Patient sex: F
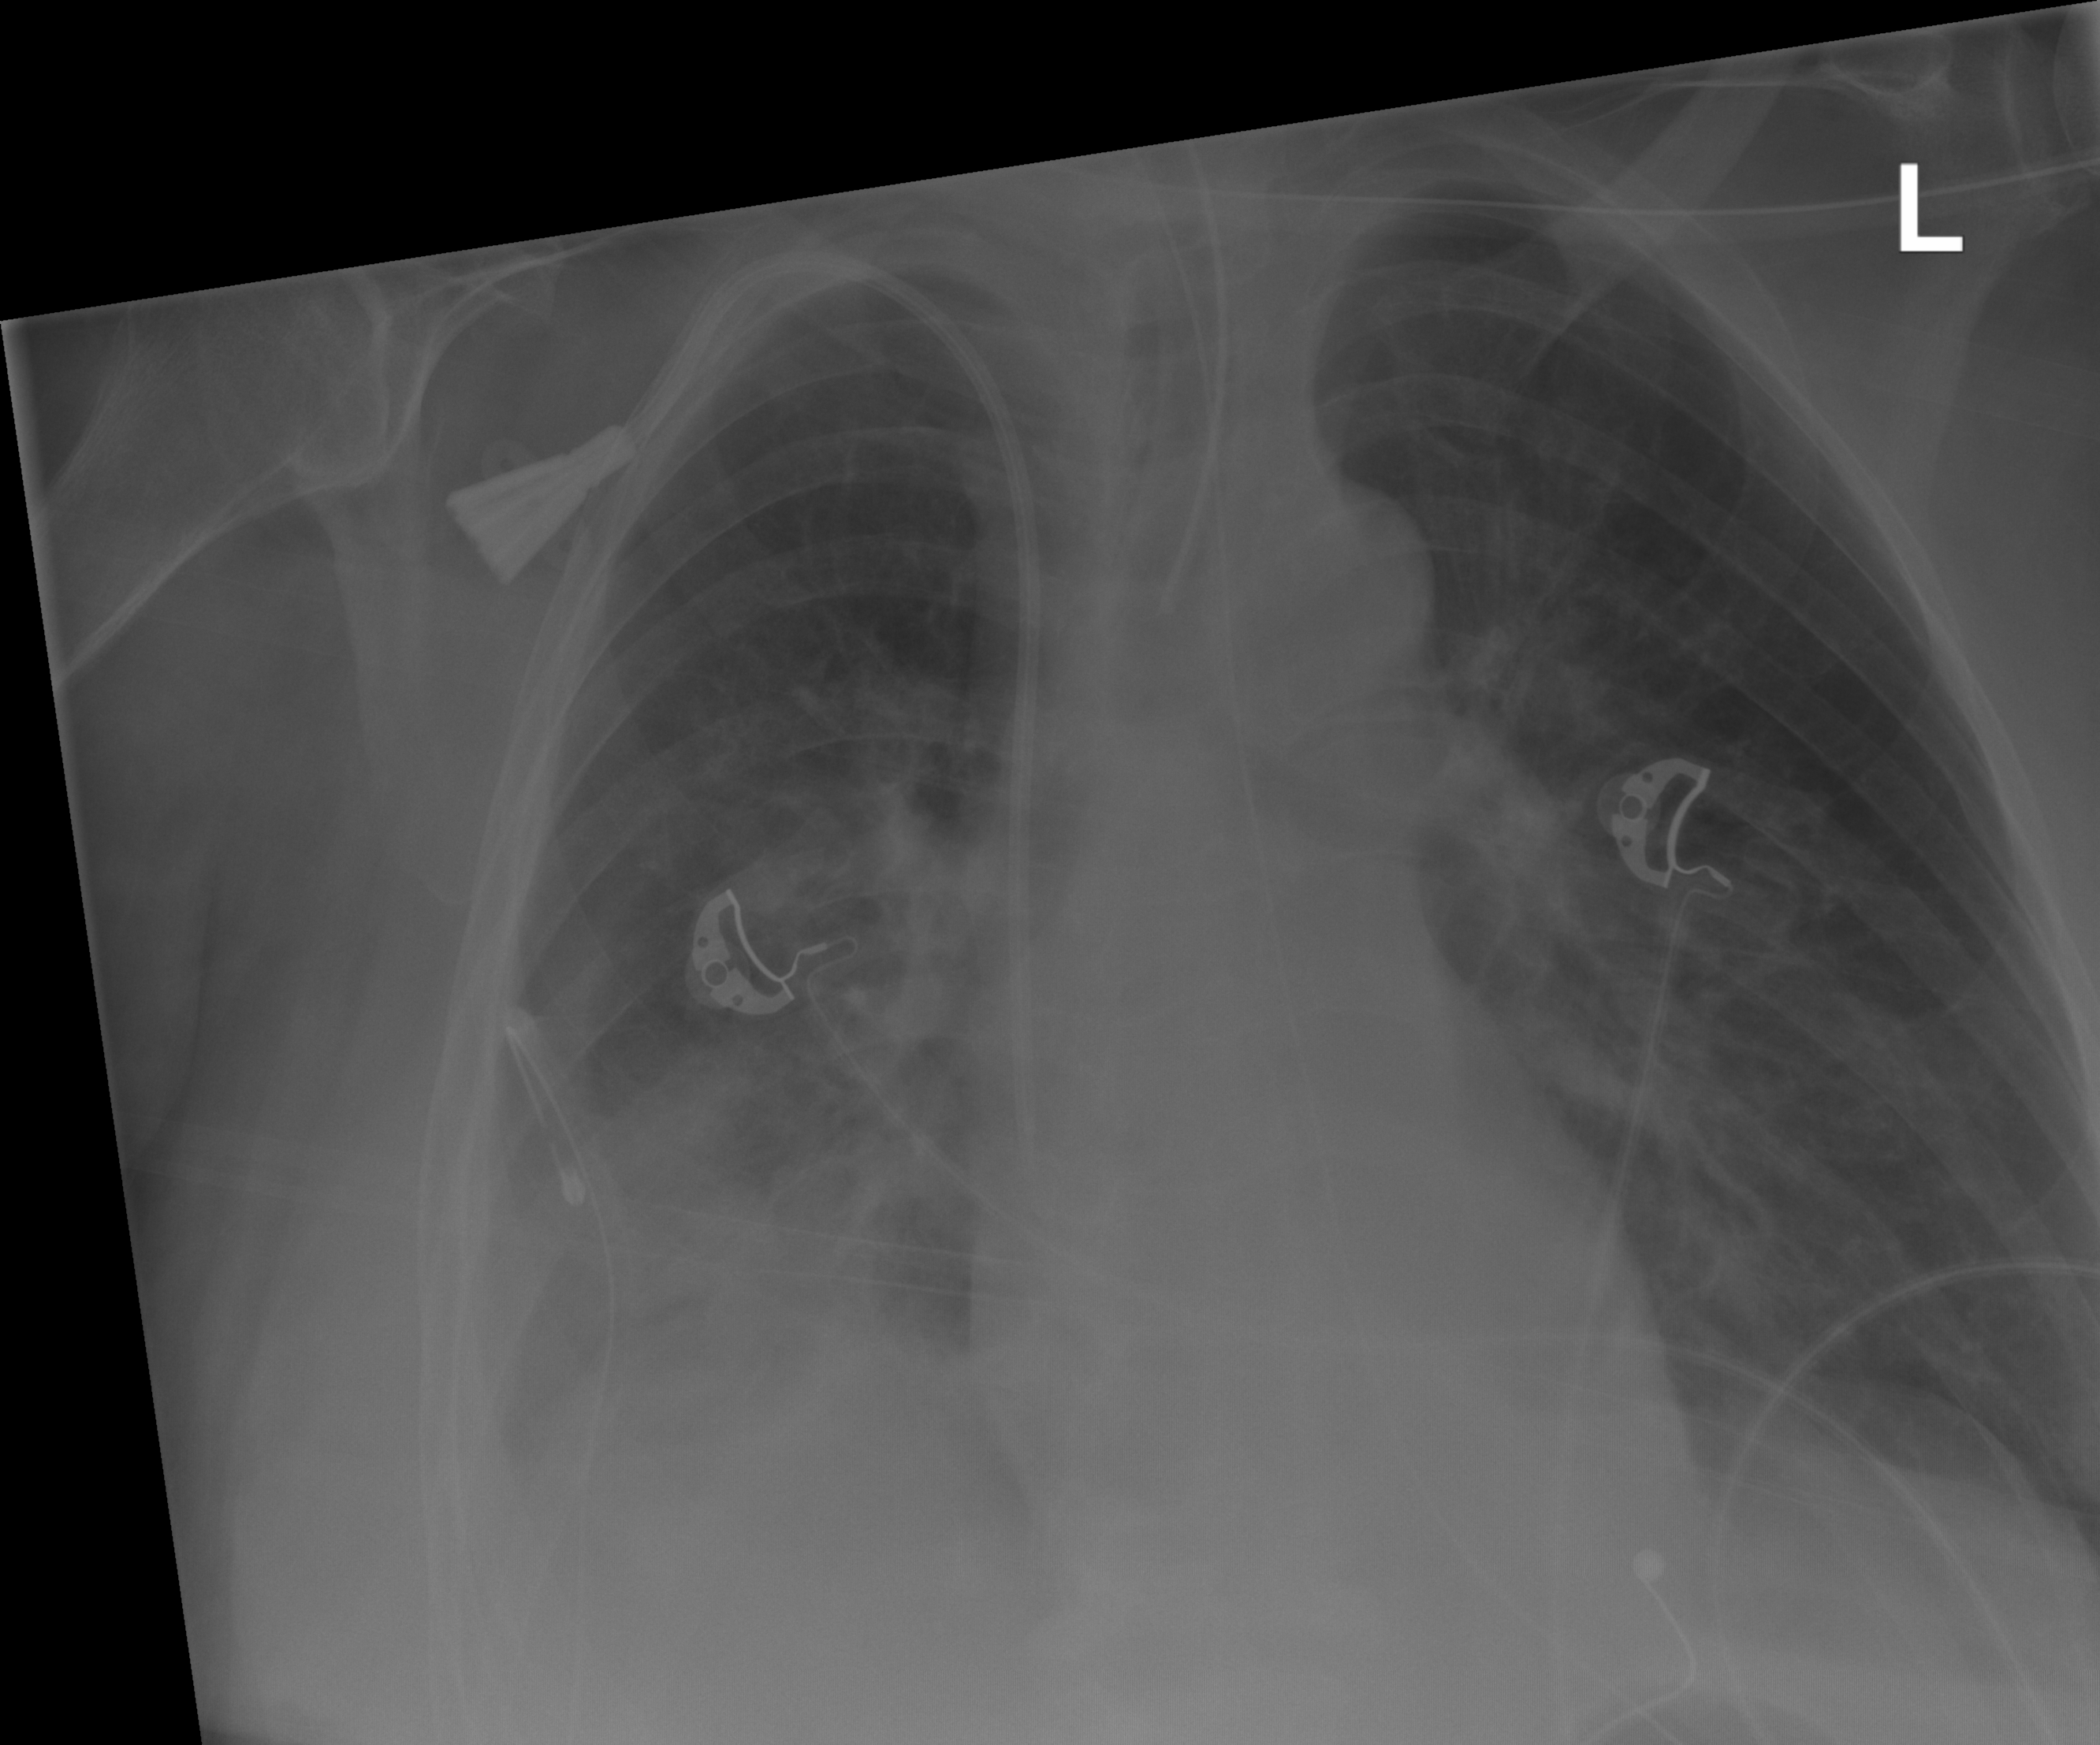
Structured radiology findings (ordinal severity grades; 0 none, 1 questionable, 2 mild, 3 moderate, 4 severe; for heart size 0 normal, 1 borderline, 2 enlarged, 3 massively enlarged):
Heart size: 0
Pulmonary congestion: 0
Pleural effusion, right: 3
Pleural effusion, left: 2
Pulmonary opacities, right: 2
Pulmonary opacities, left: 1
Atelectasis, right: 3
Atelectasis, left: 3